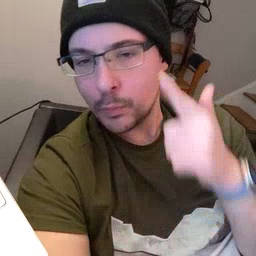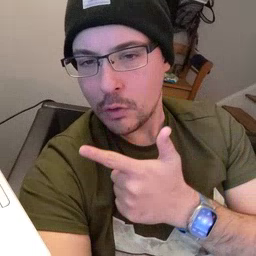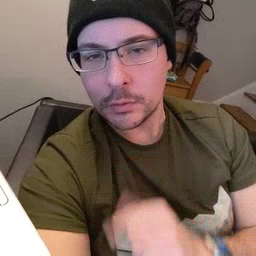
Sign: brother